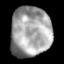
Tissue: lung
Cell type: Epithelial cells
Senescence score: 0.2353
Nuclear area (px): 1988
Mean DAPI intensity: 162.232